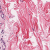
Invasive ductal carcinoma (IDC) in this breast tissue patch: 0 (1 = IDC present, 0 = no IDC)